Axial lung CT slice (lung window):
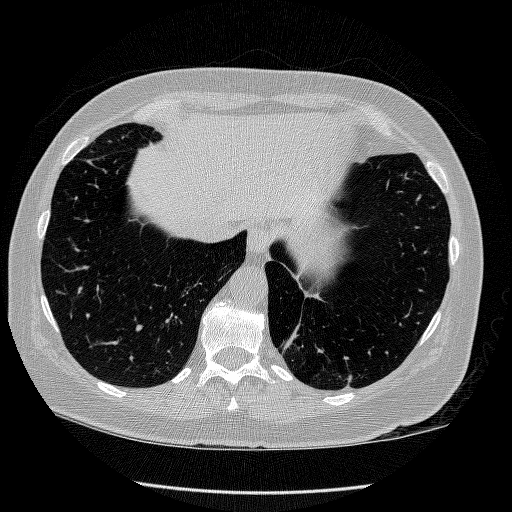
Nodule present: no